【题型】解答题　【知识点】立体几何　【难度】easy
如图，四边形 $AA_1B_1B$ 为边长为 3 的正方形，$CC_1=2$，$CC_1 \parallel AA_1$，$CC_1 \parallel BB_1$，请你判断这个几何体是棱柱吗？

\noindent 若是棱柱，指出是几棱柱；
\noindent 若不是棱柱，请你试用一个平面截去一部分，
\noindent 使剩余部分是一个侧棱长为 2 的三棱柱，并指出截去的几何体的特征。在立体图中画出截面；
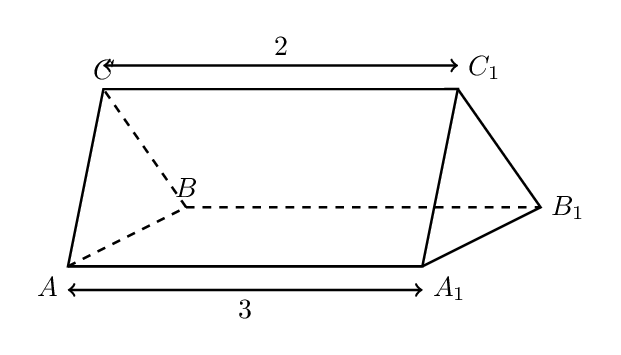
【解答】
\noindent\textbf{解：}
\textbf{(1) 因为这个几何体的所有面中没有两个互相平行的面，所以这个几何体不是棱柱； \\
\textbf{(2)} 在四边形 $ABB_1A_1$ 中，在 $AA_1$ 上取 $E$ 点，使 $AE=2$； \\
\hspace*{1em} 在 $BB_1$ 上取 $F$ 点，使 $BF=2$； \\
\hspace*{1em} 连结 $C_1E$，$EF$，$C_1F$， \\
\hspace*{1em} 则过 $C_1$，$E$，$F$ 的截面将几何体分成两部分，其中一部分是三棱柱 $ABC\text{-}EFC_1$， \\
\hspace*{1em} 其侧棱长为 2；截去部分是一个四棱锥 $C_1\text{-}EA_1B_1F$；
}

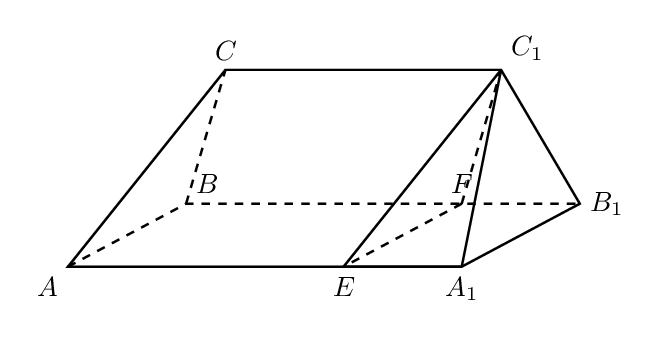